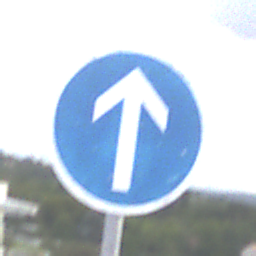
Verkehrszeichen: VorgeschriebeneFahrtrichtungGeradeaus
Umgebung: Outdoor, Suburban
Tageszeit: MorningAfternoon
Wetter: PartlyCloudy
Licht: Natural
Jahreszeit: NotSpecified
Kontrast: LowContrast